Question: Please help me with this one, I've been writing a console applicaiton using the AsyncCtpLibrary and the C#5 ctp compiler. First time I got to actually running a code which awaits, I got this:
'''
System.BadImageFormatException was unhandled
Message=An attempt was made to load a program with an incorrect format. (Exception from HRESULT: 0x8007000B)
Source=AsyncCtpLibrary
StackTrace:
Server stack trace:
at [...].<Execute>d__1c.MoveNext()
at [...].Execute()
at [...].<Move>d__1d.MoveNext() in[..]:line 266
Exception rethrown at [0]:
at System.Runtime.CompilerServices.AsyncVoidMethodBuilder.<SetException>b__1(Object state)
at System.Threading.QueueUserWorkItemCallback.WaitCallback_Context(Object state)
at System.Threading.ExecutionContext.Run(ExecutionContext executionContext, ContextCallback callback, Object state, Boolean ignoreSyncCtx)
at System.Threading.QueueUserWorkItemCallback.System.Threading.IThreadPoolWorkItem.ExecuteWorkItem()
at System.Threading.ThreadPoolWorkQueue.Dispatch()
at System.Threading._ThreadPoolWaitCallback.PerformWaitCallback()
InnerException:
'''
Am I missing a dll to be referenced?
My failing method looks like this:
'''
public async override Task<bool> Execute()
{
//do stuff
await stuff;
//do other stuff
await base.Execute()
//do other stuff
return true;
}
'''
I've followed Jon Skeet's advice trying to recreate the mistake little by little, and now I can tell that the await base.Execute() line is the killer! If I comment that line out, everything runs, if I leave it in, calling my method fails IMMEDIATELY (not when reaching the base.Execute()). So I assume the ctp compiler does something freaky. Why? What should I never do? How big is the bug?
EDIT:
As for 32bit/64bit issue, my system is 32bit (inside a virtual machine, mind you), and as far as I know AsyncCtpLibrary.dll doesn't contain unmanaged code. All my projects (class libraries and single console app) all have build tabs like this:
---
EDIT:
I also checked the viewer, the AsyncCtpLibrary is loaded without any error:
'''
*** Assembly Binder Log Entry (6/10/2011 @ 9:04:11 PM) ***
The operation was successful.
Bind result: hr = 0x0. The operation completed successfully.
Assembly manager loaded from: C:\Windows\Microsoft.NET\Framework\v4.0.30319\clr.dll
Running under executable C:\Users\Daver\Documents\Visual Studio 2010\Projects\[...]\bin\Debug\MyApp.exe
--- A detailed error log follows.
=== Pre-bind state information ===
LOG: User = WIN-N74LV38NLV3\Daver
LOG: DisplayName = AsyncCtpLibrary, Version=1.0.4107.18181, Culture=neutral, PublicKeyToken=31bf3856ad364e35
(Fully-specified)
LOG: Appbase = file:///C:/Users/Daver/Documents/Visual Studio 2010/Projects/[...]/bin/Debug/
LOG: Initial PrivatePath = NULL
LOG: Dynamic Base = NULL
LOG: Cache Base = NULL
LOG: AppName = MyApp.exe
Calling assembly : MyLibrary, Version=1.0.0.0, Culture=neutral, PublicKeyToken=null.
===
LOG: This bind starts in default load context.
LOG: Using application configuration file: C:\Users\Daver\Documents\Visual Studio 2010\Projects\[...]\bin\Debug\MyApp.exe.Config
LOG: Using host configuration file:
LOG: Using machine configuration file from C:\Windows\Microsoft.NET\Framework\v4.0.30319\config\machine.config.
LOG: Post-policy reference: AsyncCtpLibrary, Version=1.0.4107.18181, Culture=neutral, PublicKeyToken=31bf3856ad364e35
LOG: GAC Lookup was unsuccessful.
LOG: Attempting download of new URL file:///C:/Users/Daver/Documents/Visual Studio 2010/Projects/[...]/bin/Debug/AsyncCtpLibrary.DLL.
LOG: Assembly download was successful. Attempting setup of file: C:\Users\Daver\Documents\Visual Studio 2010\Projects\[...]\bin\Debug\AsyncCtpLibrary.dll
LOG: Entering run-from-source setup phase.
LOG: Assembly Name is: AsyncCtpLibrary, Version=1.0.4107.18181, Culture=neutral, PublicKeyToken=31bf3856ad364e35
LOG: Binding succeeds. Returns assembly from C:\Users\Daver\Documents\Visual Studio 2010\Projects\[...]\bin\Debug\AsyncCtpLibrary.dll.
LOG: Assembly is loaded in default load context.
'''
I also checked the of the '<Execute>d__1c' compiler-generated class' MoveNext() method, and the only assemblies it references ([assemblyName]) are mscorlib, System.Core, and AsyncCtpLibrary.
---
I checked the of both my dll and AsyncCtpLibrary, mine said '.corflags 0x00000003 // ILONLY 32BITREQUIRED', AsyncCtpLibrary said '.corflags 0x00000009 // ILONLY', I'm unsure if this can be the problem.
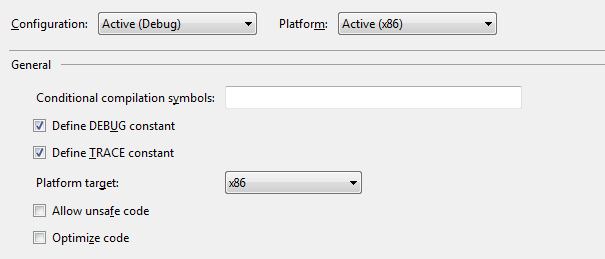
Answer: EDIT: I've heard back from the compiler team, who have confirmed it as a bug. It had already been fixed in their codebase, so hopefully we'll see that fix in the next release / beta / CTP. The fix isn't going to be back-ported to "normal" VS2010 as it's a pretty unusual set of circumstances, at least before async.
---
EDIT: Okay, I've now got a really short but complete program which demonstrates the problem. I believe it's a mixture of generics calling a base method:
'''
using System;
using System.Threading.Tasks;
public abstract class AsyncAction<T>
{
public virtual Task<T> Execute()
{
// We never get this far
Console.WriteLine("Execute called");
return null;
}
}
public class BoolAction : AsyncAction<bool>
{
public async override Task<bool> Execute()
{
return await base.Execute();
}
}
class Test
{
static void Main()
{
BoolAction b = new BoolAction();
b.Execute();
}
}
'''
EDIT: Okay, I've come up with a workaround. Basically, to call the base class method non-virtually, the compiler creates a synthetic method in 'BoolAction'. It gets that slightly wrong, but can get it right:
'''
public class BoolAction : AsyncAction<bool>
{
public async override Task<bool> Execute()
{
return await BaseExecute();
}
private Task<bool> BaseExecute()
{
return base.Execute();
}
}
'''
So whenever you were writing 'base.Execute', write 'BaseExecute' and insert that extra method. It's not bad a workaround, until the team fix the bug.
EDIT: I've simplified the example a bit - you don't need any overrides, and in particular you don't need the base class to expose a 'Task<T>'. A call to virtual 'base.Foo' method will do it:
'''
public abstract class AsyncAction<T>
{
public virtual T GetT()
{
return default(T);
}
}
public class BoolAction : AsyncAction<bool>
{
#pragma warning disable 1998 // We're not awaiting anything
public async void Execute()
{
base.GetT();
}
#pragma warning restore 1998
}
class Test
{
static void Main()
{
BoolAction b = new BoolAction();
b.Execute();
}
}
'''
EDIT: Contrary to my previous thoughts, this affect iterators as well. No async CTP required...
'''
public abstract class Base<T>
{
public virtual T GetT()
{
return default(T);
}
}
public class Derived : Base<bool>
{
public System.Collections.IEnumerator Foo()
{
base.GetT();
yield break;
}
}
class Test
{
static void Main()
{
Derived d = new Derived();
d.Foo().MoveNext();
}
}
'''
EDIT: And it affects anonymous functions too...
'''
using System;
public abstract class Base<T>
{
public virtual T GetT()
{
return default(T);
}
}
public class Derived : Base<bool>
{
public void Foo()
{
Action x = () => base.GetT();
x();
}
}
class Test
{
static void Main()
{
Derived d = new Derived();
d.Foo();
}
}
'''